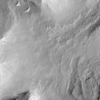
Atmospheric dust classification: not_dusty